Question: is it possible to somehow put on the chars that are typed in when the user has exceeded the 140 characters limit, and is now in -1 negative etc. Like, modify the background of the text to be red.
'''
$(".comment-box").keydown(function () {
var parent = $(this).parent();
var text_max = 140;
var length_reached = $(this).val().length;
var remaining = text_max - length_reached;
$(parent).find('.counter').html(remaining);
if (remaining < 5 || remaining >= text_max) $(parent).find(".btn").prop("disabled", true);
else $(parent).find(".btn").prop("disabled", false);
});
'''
Here's my fiddle: <URL>
Here's a screenshot from Twitter, I want to highlight text like that:

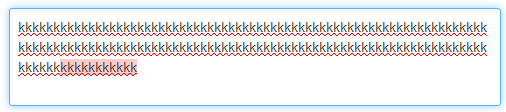
Answer: You can't style only some parts of a 'textarea', but you can do that with <URL> and make that contenteditable. Then put an onkey event in the div and check if the length is higher than 140. If it is get text, slice it, and apply an html to the excess.
Note that you want to get text content with 'element.textContent' and write the html to 'element.innerHTML'.
Another thing you should do is handle paste events because by default the browsers copy the html, so they will mess your contenteditable.
EDIT:
If you have to use it in a form you need a 'textarea' or an 'input hidden' where to store the div content and send in the request.
To do that you can do something like this in jquery:
'''
$('#form').submit(function(e) {
var input = $('#inputdiv').text();
if(input.length <= 140) {
$('#formtextarea').val(input);
return true;
}
return false;
});
'''
Or you could do that with ajax.
'''
function sendStuff() {
$.post("test.php", { message: $('#inputdiv').text()})
.done(function(data) {
// do something here
});
}
'''